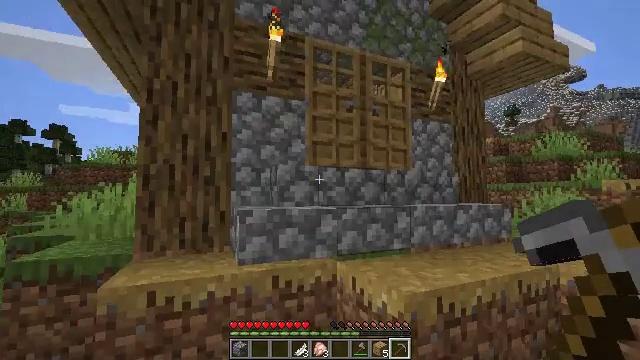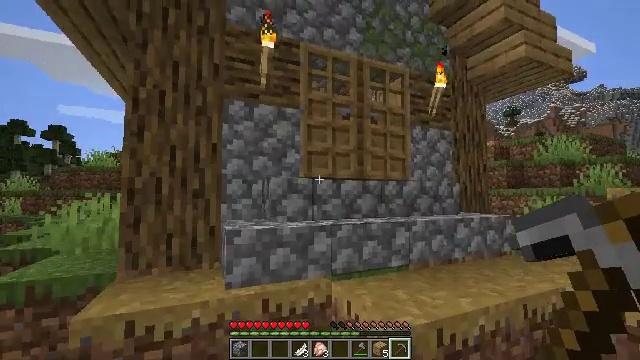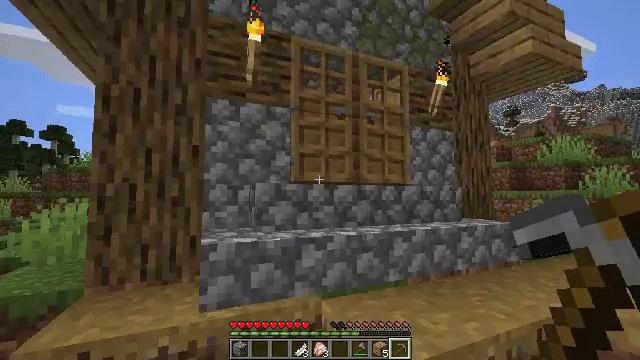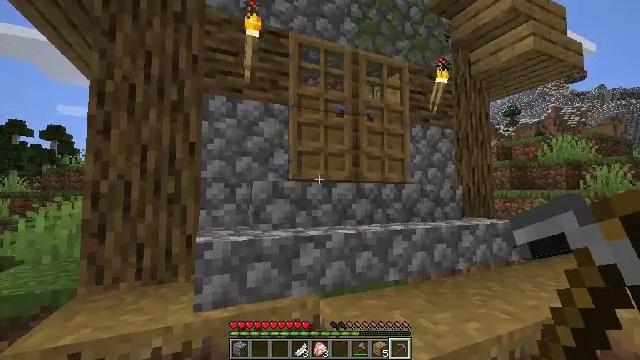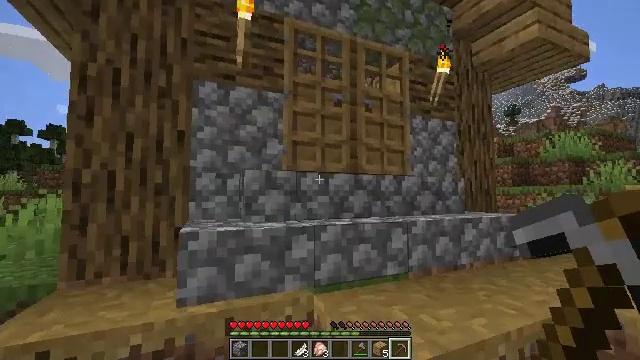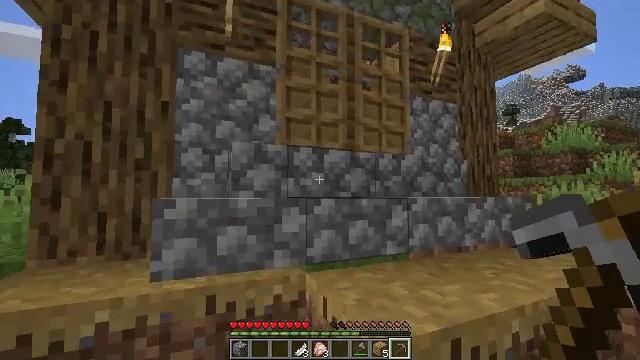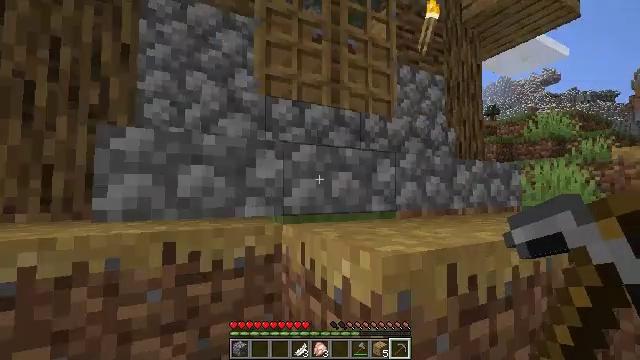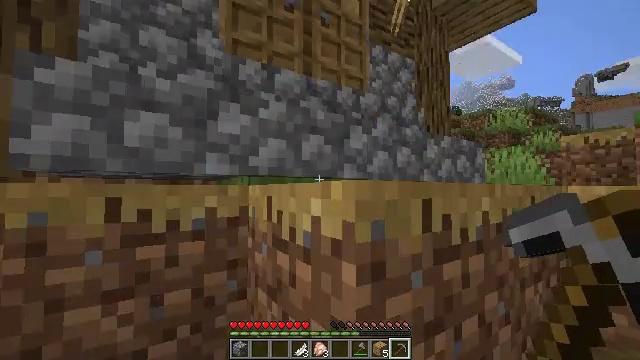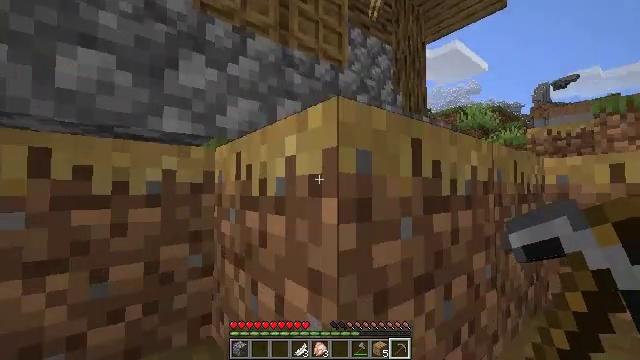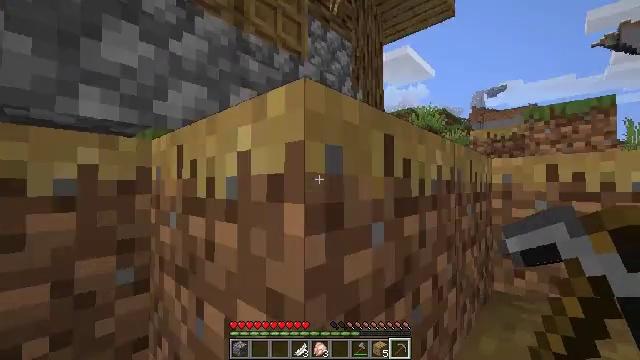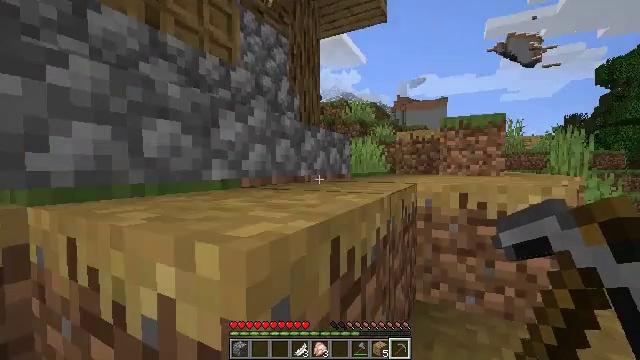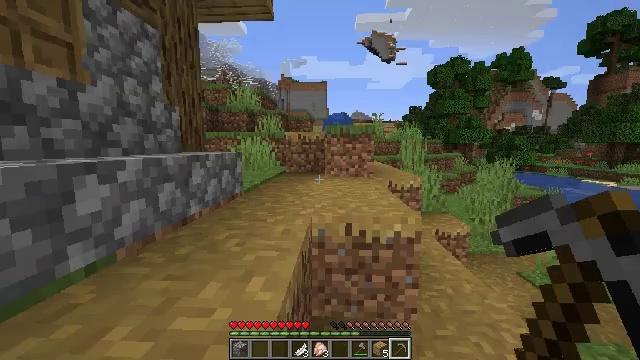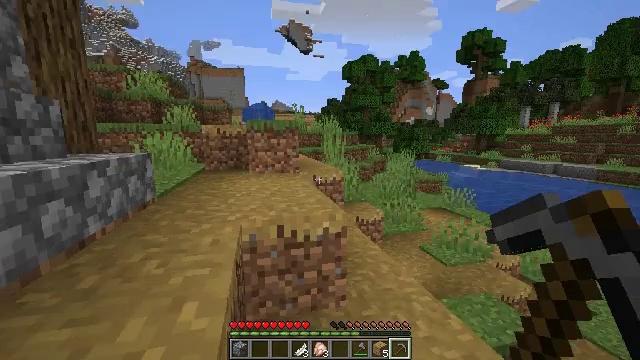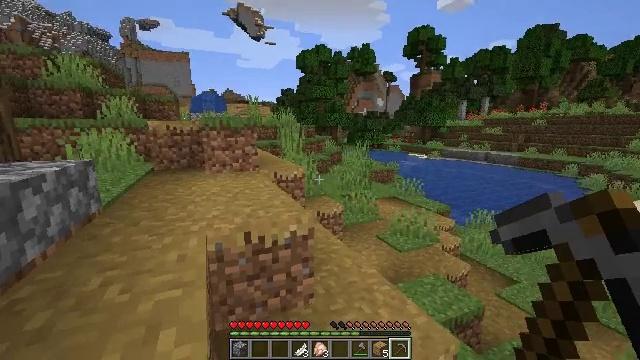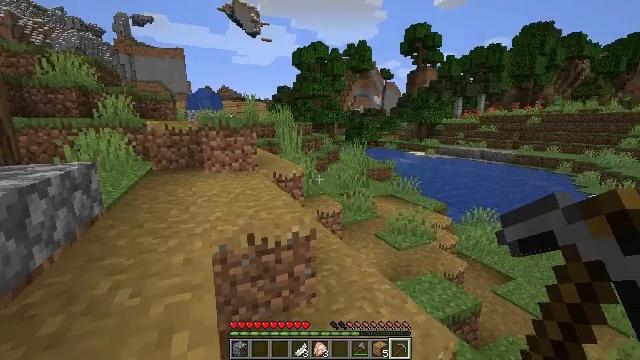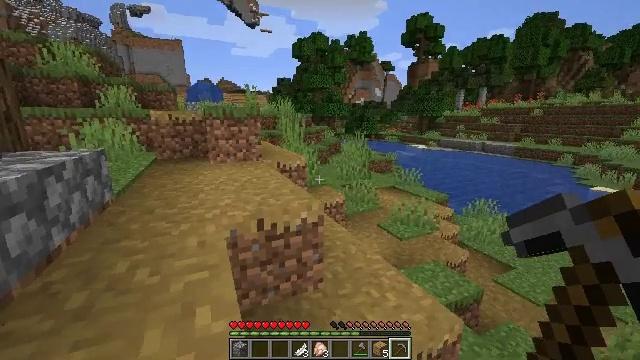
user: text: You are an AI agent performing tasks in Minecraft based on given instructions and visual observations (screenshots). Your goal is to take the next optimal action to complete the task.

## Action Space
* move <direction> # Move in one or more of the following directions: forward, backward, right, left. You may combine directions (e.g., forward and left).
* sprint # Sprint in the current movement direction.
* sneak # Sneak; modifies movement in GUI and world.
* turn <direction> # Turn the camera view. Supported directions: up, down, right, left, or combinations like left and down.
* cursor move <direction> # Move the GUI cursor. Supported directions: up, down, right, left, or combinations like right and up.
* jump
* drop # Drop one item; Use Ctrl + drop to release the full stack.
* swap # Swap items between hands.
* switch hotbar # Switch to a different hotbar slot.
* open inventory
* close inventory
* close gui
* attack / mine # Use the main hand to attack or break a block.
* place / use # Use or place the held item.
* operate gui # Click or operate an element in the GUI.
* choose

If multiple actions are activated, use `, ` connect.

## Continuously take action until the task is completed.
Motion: motion action
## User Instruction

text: Mine the stripped oak wood from a tree.
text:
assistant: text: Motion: move forward, jump
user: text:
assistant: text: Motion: move forward, jump
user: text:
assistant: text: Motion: move forward, jump
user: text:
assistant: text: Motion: move forward, jump
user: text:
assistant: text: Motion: move forward, jump
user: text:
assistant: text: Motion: move forward, turn right, jump
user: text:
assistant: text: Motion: move forward, turn right, jump
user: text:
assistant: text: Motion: move forward, turn right, jump
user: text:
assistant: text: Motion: move forward, turn right, jump
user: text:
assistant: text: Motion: move forward, turn right and down, jump
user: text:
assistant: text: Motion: move forward, turn right and down, jump
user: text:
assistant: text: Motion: move forward, turn right and down, jump
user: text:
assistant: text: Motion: move forward, turn right and down, jump
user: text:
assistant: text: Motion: move forward, jump
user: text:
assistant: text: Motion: move forward, turn down, jump
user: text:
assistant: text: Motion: move forward, turn down, jump
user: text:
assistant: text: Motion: move forward, turn down, jump
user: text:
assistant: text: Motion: move forward, jump
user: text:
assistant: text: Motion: move forward, jump
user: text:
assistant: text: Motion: move forward, jump
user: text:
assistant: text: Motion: move forward, jump
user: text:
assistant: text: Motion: move forward, jump
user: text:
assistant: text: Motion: move forward, jump
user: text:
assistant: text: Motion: move forward, turn left, jump
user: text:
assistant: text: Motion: move forward, turn left and up, jump
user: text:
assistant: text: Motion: move forward, turn left and up, jump
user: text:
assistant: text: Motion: move forward, turn left and up, jump
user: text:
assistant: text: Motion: move forward, turn left and up
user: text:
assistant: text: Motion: move forward, turn left
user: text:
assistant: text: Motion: turn left and down